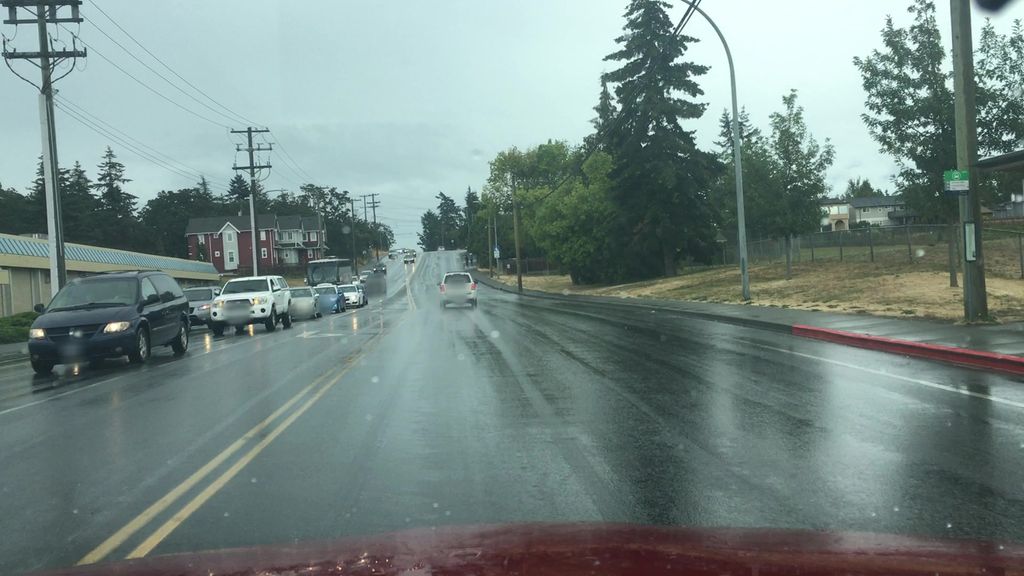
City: victoria